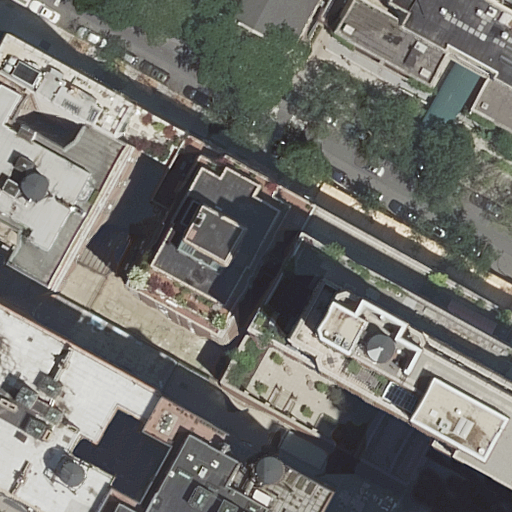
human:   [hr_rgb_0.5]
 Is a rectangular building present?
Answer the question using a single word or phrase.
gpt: yes

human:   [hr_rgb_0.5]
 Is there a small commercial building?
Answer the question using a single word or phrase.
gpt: no

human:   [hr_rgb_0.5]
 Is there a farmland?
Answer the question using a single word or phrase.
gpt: no

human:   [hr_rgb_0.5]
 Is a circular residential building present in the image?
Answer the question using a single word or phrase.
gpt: no

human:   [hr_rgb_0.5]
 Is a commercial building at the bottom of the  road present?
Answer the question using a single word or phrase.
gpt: no

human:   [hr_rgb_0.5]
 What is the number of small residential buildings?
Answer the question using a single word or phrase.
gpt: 1

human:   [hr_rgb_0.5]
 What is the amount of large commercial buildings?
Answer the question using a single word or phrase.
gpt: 0

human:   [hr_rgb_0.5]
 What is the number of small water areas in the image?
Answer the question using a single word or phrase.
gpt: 0

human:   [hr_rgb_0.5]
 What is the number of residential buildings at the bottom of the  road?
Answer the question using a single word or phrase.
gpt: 5

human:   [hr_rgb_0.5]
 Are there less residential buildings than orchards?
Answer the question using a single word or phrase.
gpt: no

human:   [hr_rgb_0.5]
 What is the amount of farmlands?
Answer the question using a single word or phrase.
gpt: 0

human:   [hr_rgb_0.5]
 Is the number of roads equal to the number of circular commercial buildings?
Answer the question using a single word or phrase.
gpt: no

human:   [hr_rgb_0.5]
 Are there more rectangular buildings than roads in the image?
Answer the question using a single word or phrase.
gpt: yes

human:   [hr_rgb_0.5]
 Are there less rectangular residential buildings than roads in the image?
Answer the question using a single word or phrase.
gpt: no

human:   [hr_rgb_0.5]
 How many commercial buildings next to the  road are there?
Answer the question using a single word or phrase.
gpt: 0

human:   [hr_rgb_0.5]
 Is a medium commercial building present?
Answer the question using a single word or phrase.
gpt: no

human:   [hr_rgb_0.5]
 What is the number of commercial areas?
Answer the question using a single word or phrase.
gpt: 0

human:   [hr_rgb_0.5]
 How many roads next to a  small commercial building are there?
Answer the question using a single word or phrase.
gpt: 0

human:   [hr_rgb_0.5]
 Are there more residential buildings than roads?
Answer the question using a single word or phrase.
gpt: yes

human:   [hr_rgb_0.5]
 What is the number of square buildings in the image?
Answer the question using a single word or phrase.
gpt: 0

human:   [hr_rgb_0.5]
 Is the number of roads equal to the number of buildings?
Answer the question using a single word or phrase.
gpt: no

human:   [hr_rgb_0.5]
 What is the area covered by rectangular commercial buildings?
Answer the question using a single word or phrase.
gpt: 0m2

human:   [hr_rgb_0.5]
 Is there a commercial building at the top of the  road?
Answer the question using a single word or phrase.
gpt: no

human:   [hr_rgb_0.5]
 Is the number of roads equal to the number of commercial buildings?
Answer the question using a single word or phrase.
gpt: no

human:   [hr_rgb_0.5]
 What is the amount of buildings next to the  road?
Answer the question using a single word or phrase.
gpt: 9

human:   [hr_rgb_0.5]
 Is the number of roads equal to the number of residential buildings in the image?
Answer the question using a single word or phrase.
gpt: no

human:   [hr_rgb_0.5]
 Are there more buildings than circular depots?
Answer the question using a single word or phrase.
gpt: yes

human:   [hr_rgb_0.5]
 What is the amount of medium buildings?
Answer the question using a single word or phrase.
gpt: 3

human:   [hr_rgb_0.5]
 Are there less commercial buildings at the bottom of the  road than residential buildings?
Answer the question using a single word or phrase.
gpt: yes

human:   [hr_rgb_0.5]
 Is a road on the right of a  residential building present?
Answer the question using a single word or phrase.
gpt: yes

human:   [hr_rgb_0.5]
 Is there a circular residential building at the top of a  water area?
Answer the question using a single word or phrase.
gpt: no

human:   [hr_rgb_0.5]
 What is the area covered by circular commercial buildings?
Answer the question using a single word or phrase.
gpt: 0m2

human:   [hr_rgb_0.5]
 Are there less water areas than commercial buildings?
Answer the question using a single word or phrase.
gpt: no

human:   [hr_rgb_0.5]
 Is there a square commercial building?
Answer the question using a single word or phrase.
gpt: no

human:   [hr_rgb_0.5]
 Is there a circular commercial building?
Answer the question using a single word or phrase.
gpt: no

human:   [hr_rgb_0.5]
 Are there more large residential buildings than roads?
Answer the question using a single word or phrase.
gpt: yes